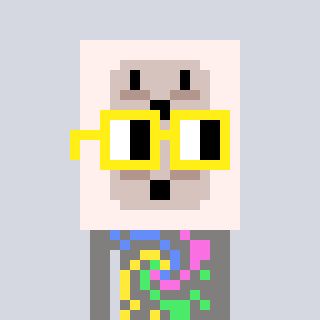
a pixel art character with square yellow glasses, a outlet-shaped head and a bluegrey-colored body on a cool background